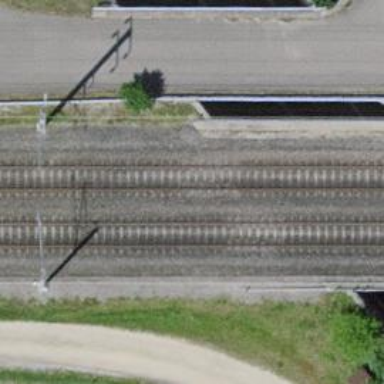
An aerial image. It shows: Railway bridge with electrified tracks and single contact line.